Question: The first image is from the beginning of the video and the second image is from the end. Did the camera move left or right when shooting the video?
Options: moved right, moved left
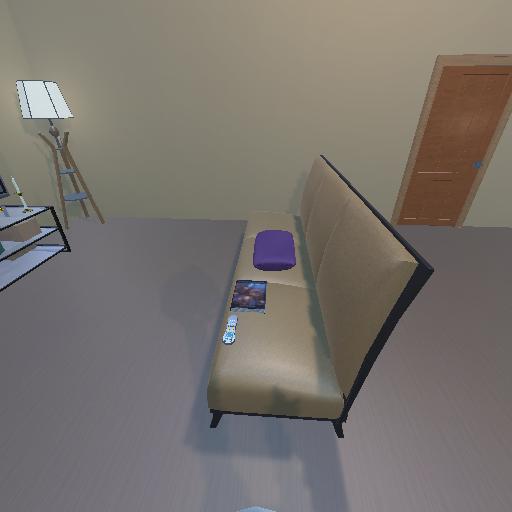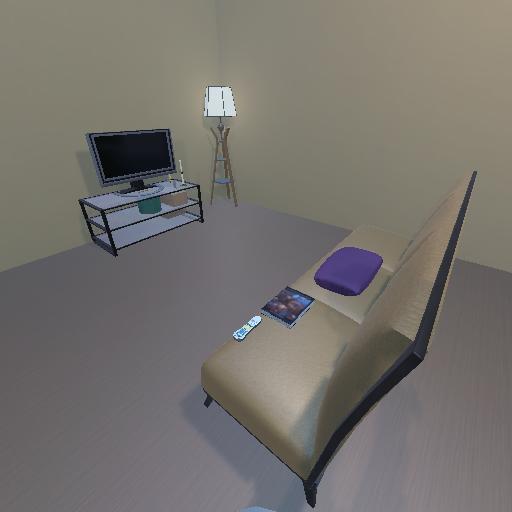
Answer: moved right